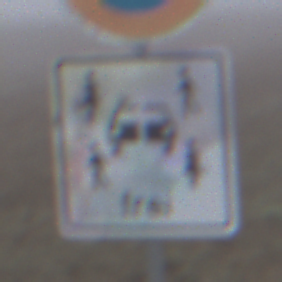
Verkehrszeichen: CarsharingfahrzeugeFrei
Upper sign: AbsolutesHalteverbot
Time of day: MorningAfternoon
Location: Outdoor (RoadRail)
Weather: Overcast
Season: NotSpecified
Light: Natural